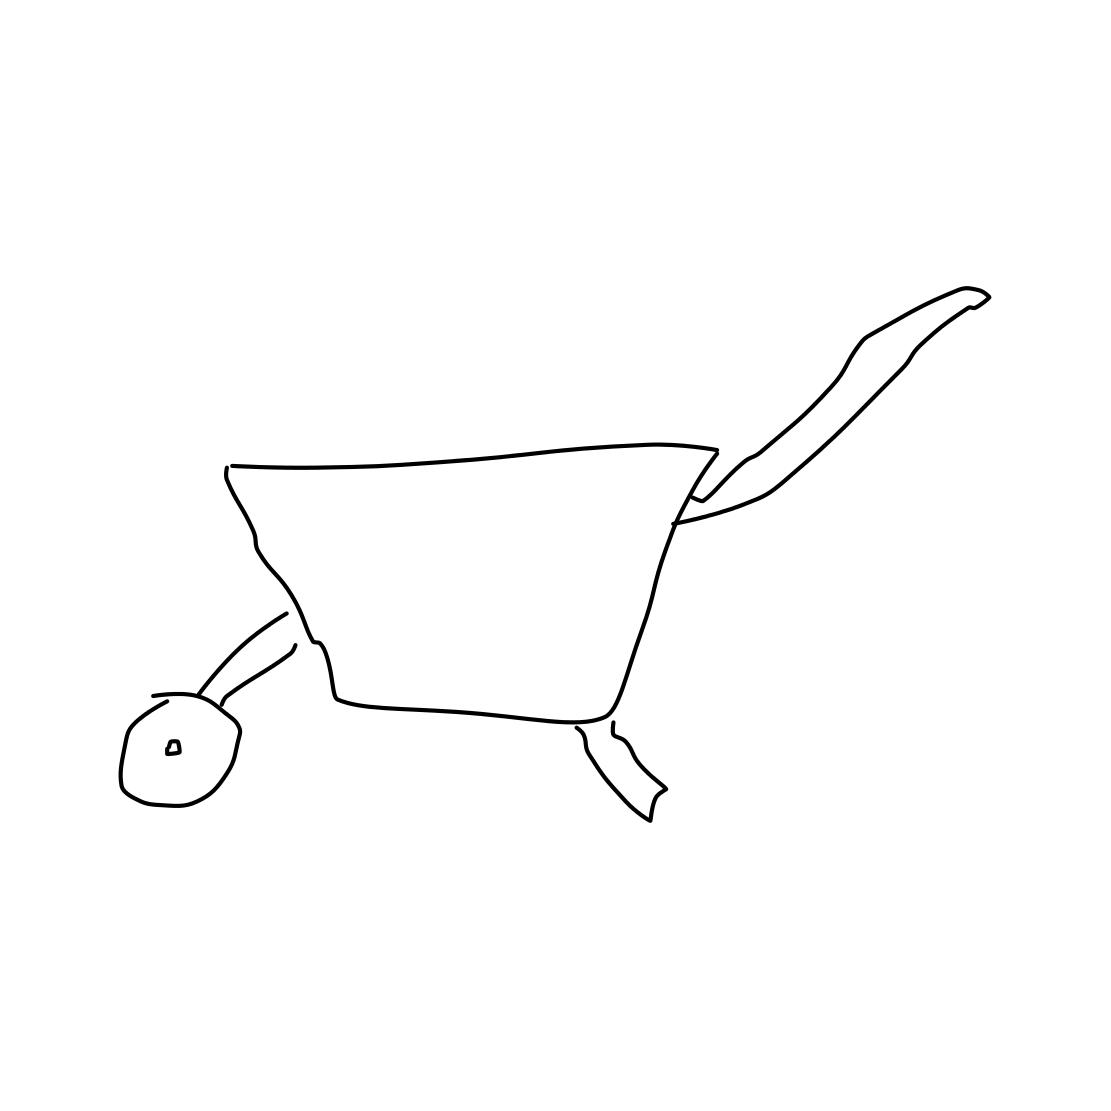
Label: wheelbarrow